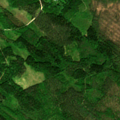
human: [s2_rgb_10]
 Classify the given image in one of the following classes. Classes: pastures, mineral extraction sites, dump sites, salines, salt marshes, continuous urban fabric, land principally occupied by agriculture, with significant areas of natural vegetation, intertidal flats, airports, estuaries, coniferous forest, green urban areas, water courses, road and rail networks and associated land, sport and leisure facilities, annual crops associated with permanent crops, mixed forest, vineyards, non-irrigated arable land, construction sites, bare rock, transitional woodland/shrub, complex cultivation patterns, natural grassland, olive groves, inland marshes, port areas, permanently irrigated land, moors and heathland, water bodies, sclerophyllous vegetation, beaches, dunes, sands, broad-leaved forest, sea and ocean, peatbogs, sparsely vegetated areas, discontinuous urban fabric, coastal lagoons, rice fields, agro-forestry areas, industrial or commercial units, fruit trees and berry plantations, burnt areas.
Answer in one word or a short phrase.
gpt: broad-leaved forest, coniferous forest, mixed forest